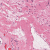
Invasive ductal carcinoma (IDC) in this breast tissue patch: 1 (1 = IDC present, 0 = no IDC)